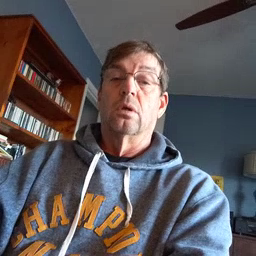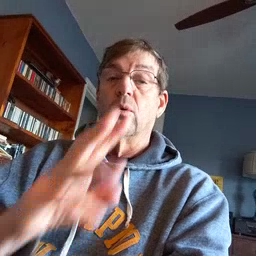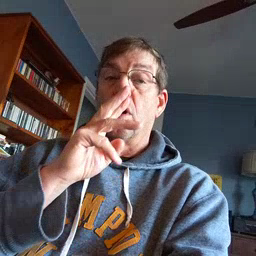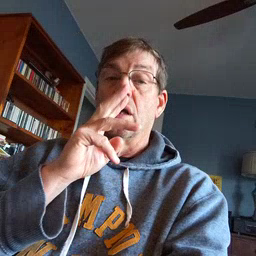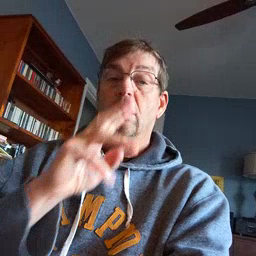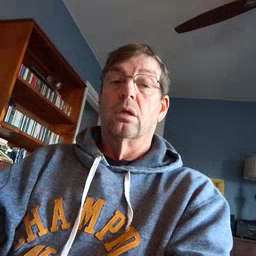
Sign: water